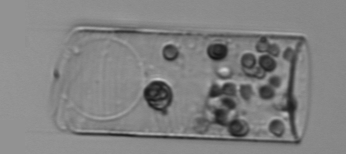
Label: Guinardia_flaccida